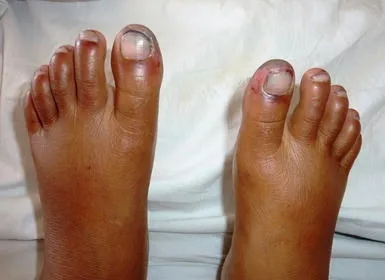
Showing the digital infarcts of the toes of both lower limbs.
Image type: medical_photograph (other_medical_photograph)